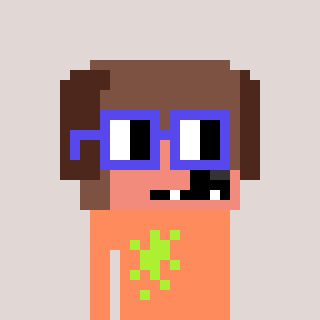
a pixel art character with square blue glasses, a dog-shaped head and a peachy-colored body on a warm background